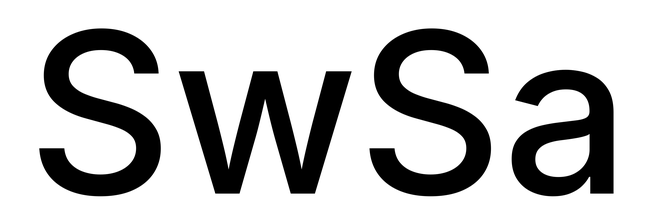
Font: Inter_Medium